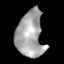
Tissue: lung
Cell type: Epithelial cells
Senescence score: 0.1631
Nuclear area (px): 1221
Mean DAPI intensity: 165.996